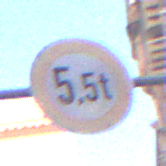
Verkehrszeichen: TatsaechlicheMasse
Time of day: MorningAfternoon
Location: Outdoor (Urban)
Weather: Clear
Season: NotSpecified
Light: Natural